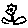
Label: flower